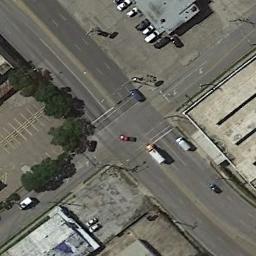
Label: intersection